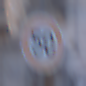
Verkehrszeichen: Geschwindigkeit50
Umgebung: Outdoor, Urban
Tageszeit: SunriseSunset
Wetter: PartlyCloudy
Licht: Natural
Jahreszeit: NotSpecified
Kontrast: LowContrast